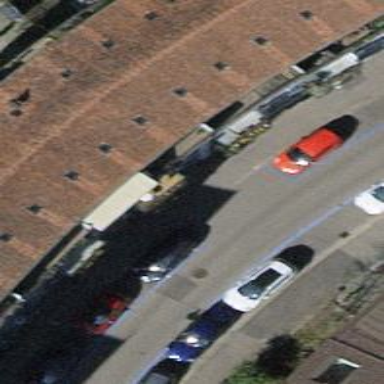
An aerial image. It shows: Footway that passes through building tunnel.